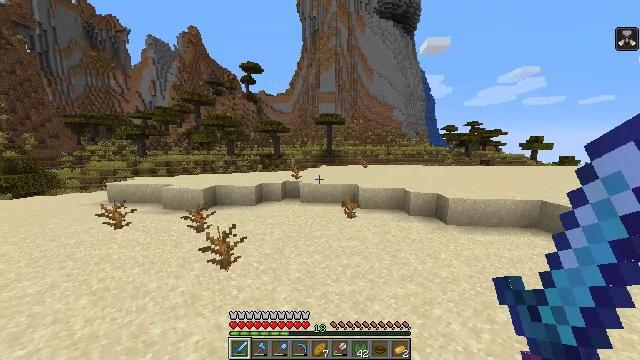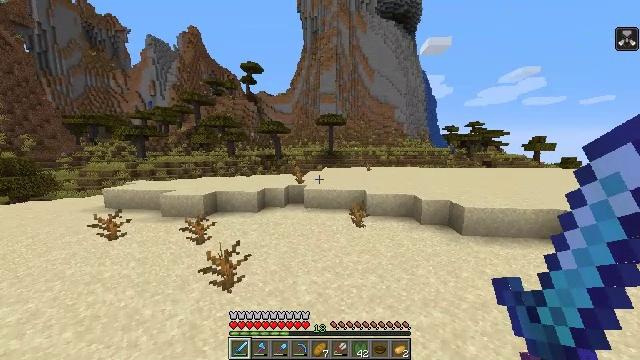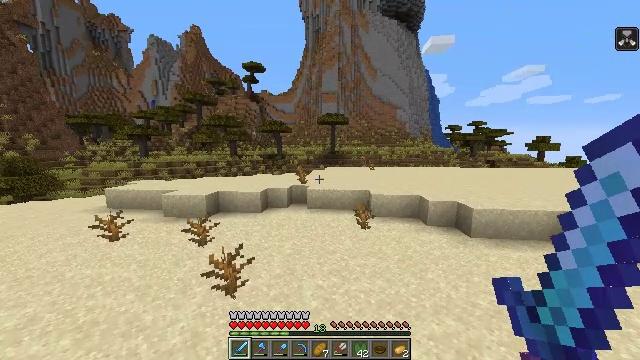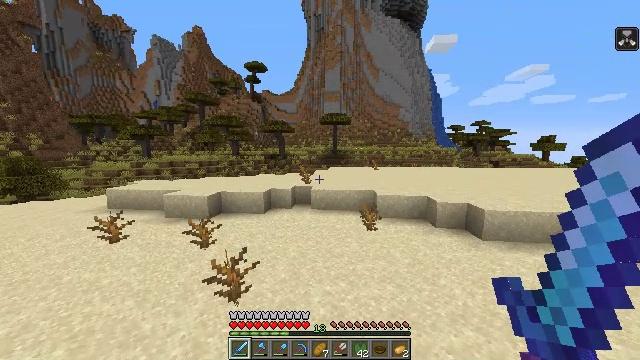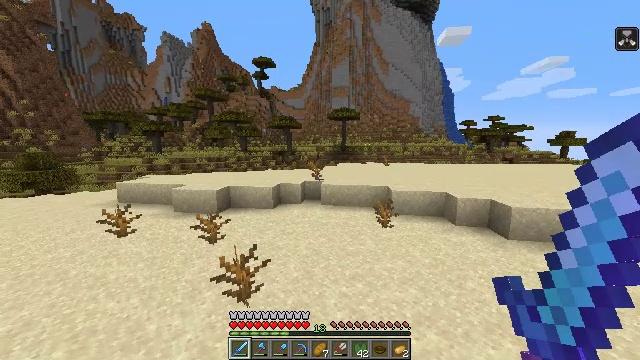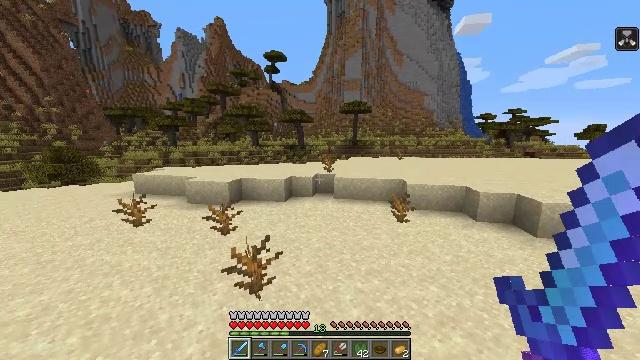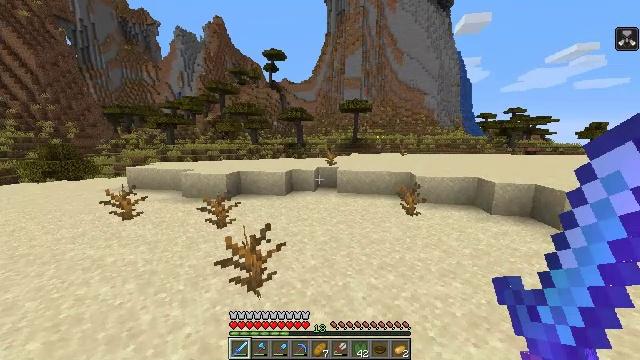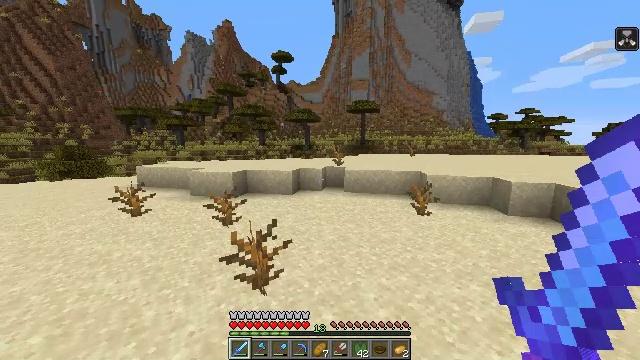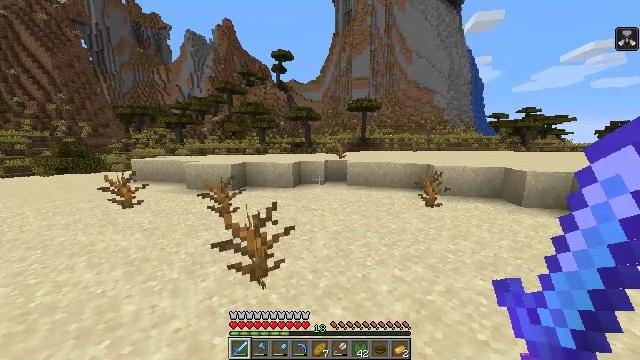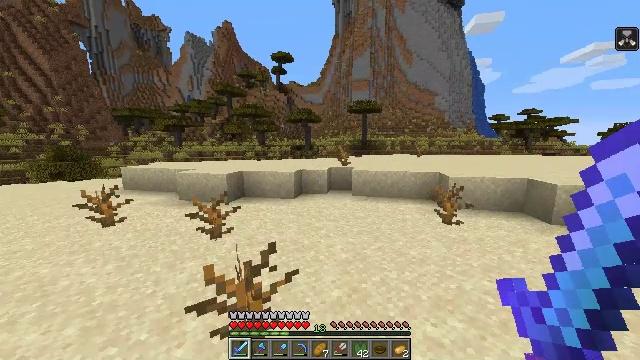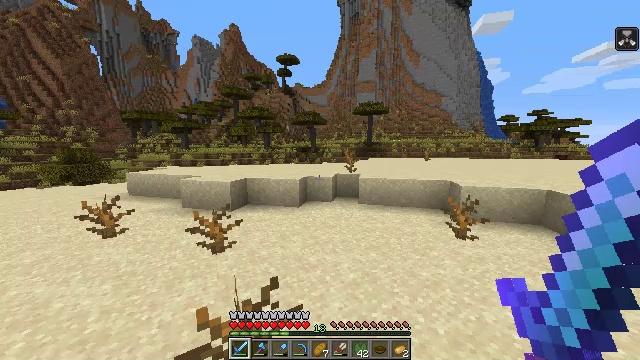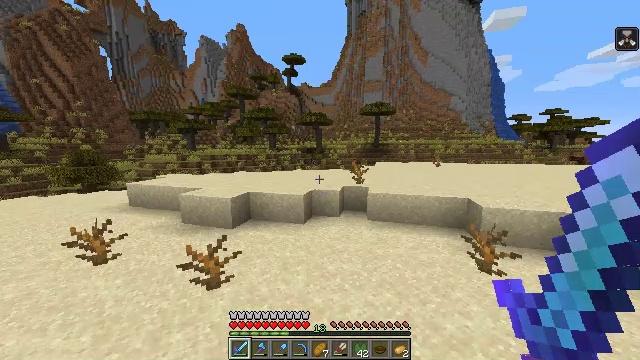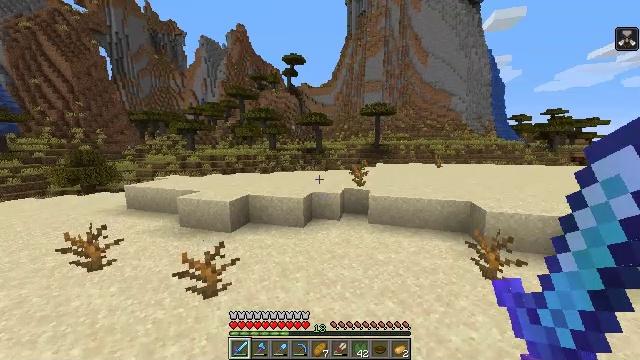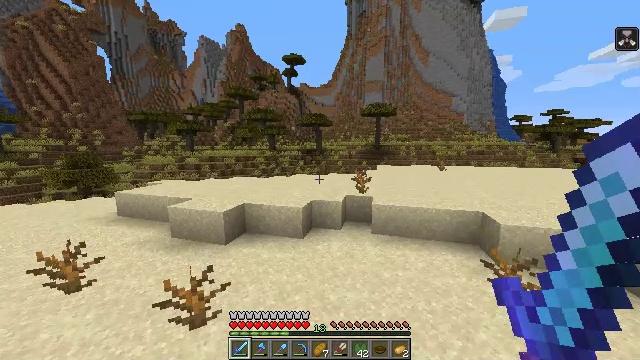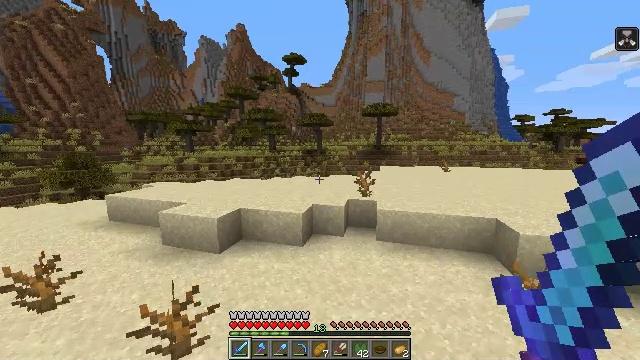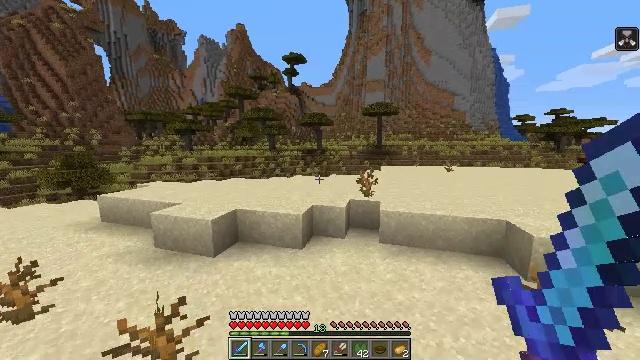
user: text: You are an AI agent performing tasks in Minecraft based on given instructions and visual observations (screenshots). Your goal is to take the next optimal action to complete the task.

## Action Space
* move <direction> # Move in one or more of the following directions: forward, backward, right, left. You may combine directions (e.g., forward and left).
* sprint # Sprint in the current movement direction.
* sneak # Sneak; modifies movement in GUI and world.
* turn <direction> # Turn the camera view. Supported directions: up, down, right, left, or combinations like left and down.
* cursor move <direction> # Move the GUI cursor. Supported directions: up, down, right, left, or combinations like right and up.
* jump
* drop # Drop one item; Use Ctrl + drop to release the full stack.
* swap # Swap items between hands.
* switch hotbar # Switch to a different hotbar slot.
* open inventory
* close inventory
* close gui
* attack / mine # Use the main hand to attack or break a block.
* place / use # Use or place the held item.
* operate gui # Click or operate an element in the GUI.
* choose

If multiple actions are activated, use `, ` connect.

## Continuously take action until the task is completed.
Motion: motion action
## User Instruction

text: Remove a bowl from the inventory.
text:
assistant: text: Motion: move forward and move left, jump
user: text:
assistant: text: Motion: move forward and move left, jump
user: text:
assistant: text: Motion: move forward, jump
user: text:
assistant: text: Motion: move forward, turn left, jump
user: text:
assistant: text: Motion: move forward, turn left and down, jump
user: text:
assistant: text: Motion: move forward, jump
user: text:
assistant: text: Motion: move forward, turn left, jump
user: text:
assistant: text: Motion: move forward, jump
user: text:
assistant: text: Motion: move forward, jump
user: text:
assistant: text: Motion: move forward, turn left, jump
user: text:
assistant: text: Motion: move forward, turn left, jump
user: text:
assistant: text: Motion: move forward, jump
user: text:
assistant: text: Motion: move forward, jump
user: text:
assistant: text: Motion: move forward, jump
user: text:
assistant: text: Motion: move forward, jump
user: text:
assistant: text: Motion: move forward, jump
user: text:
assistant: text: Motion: move forward
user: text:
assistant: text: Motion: move forward
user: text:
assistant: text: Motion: move forward
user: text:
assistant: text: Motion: move forward
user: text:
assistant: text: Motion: move forward
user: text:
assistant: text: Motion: move forward
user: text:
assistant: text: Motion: move forward
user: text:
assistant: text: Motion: move forward
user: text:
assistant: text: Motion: move forward
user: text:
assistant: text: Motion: move forward, turn right and down
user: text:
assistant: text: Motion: move forward, turn right
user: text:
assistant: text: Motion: move forward
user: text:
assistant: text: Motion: move forward, jump
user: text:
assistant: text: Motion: move forward, jump